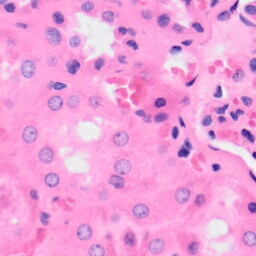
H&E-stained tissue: Kidney